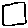
Label: square